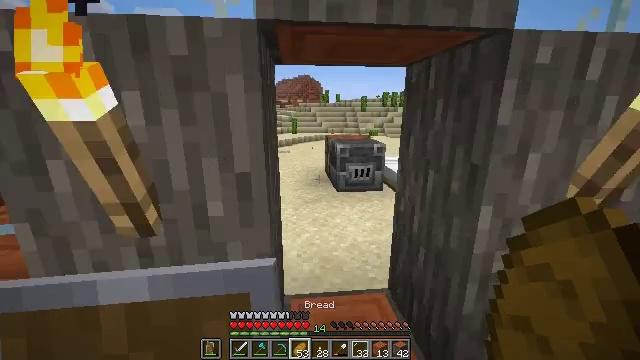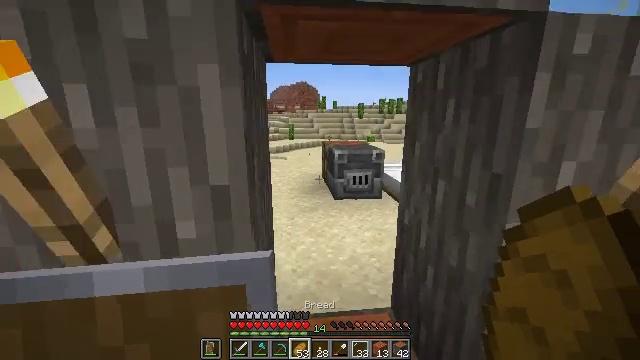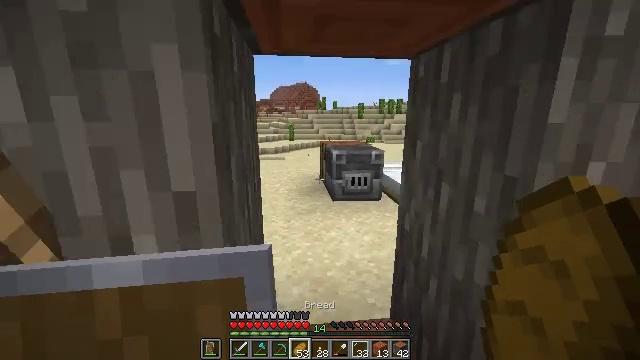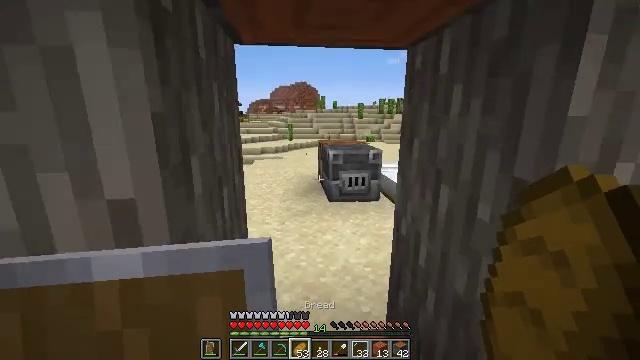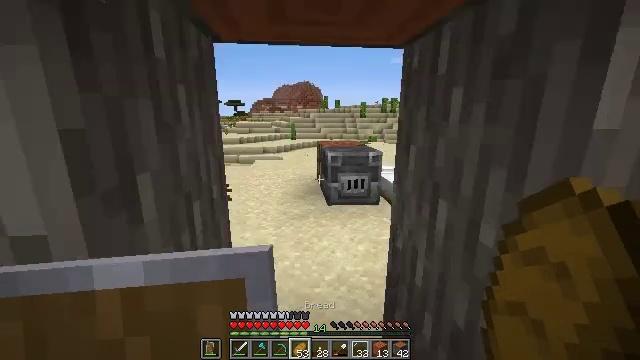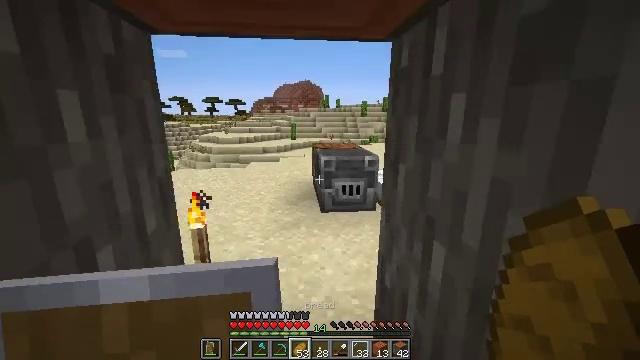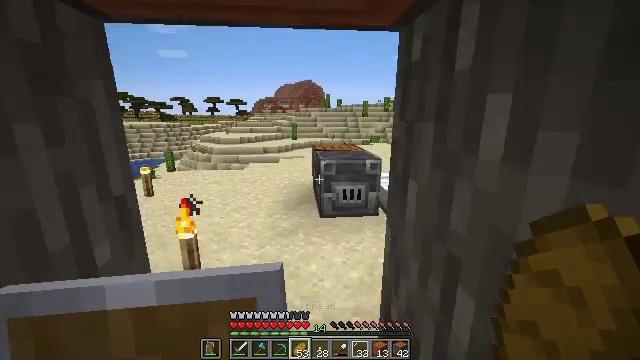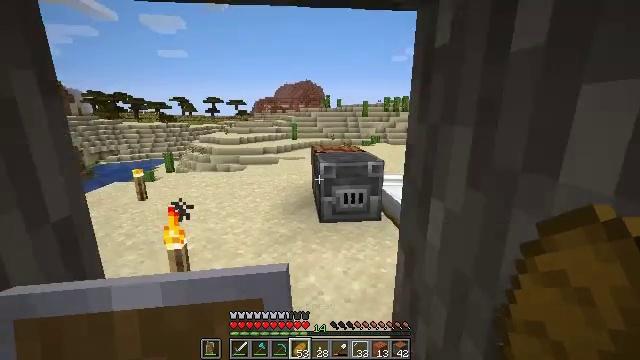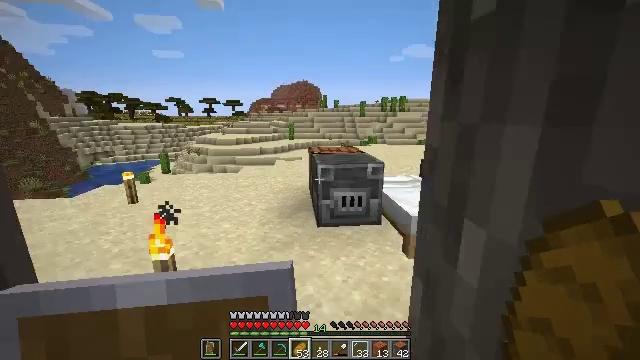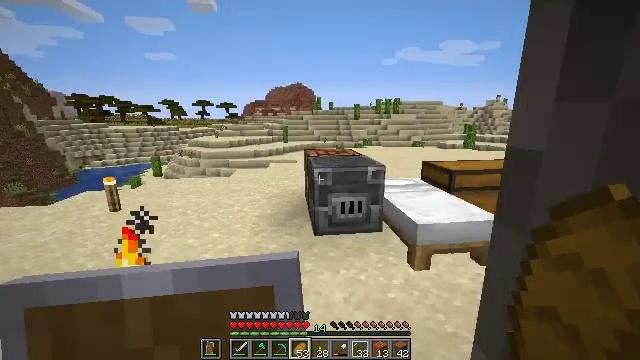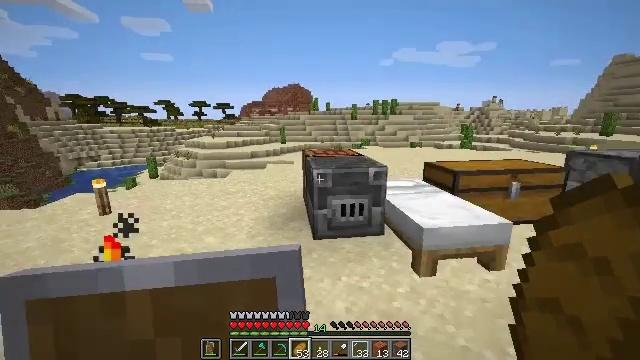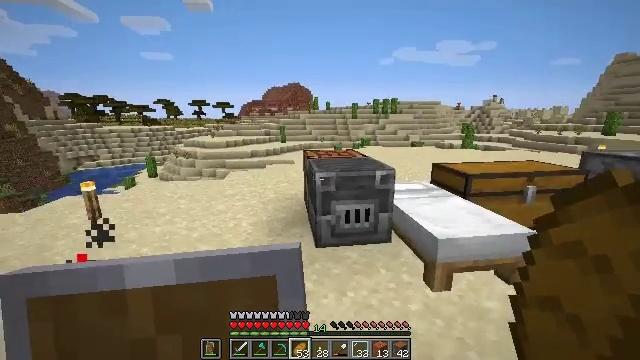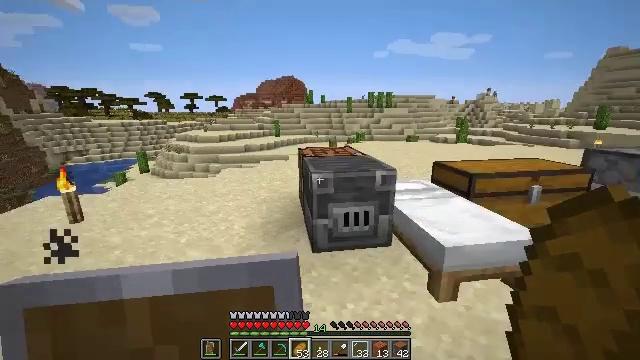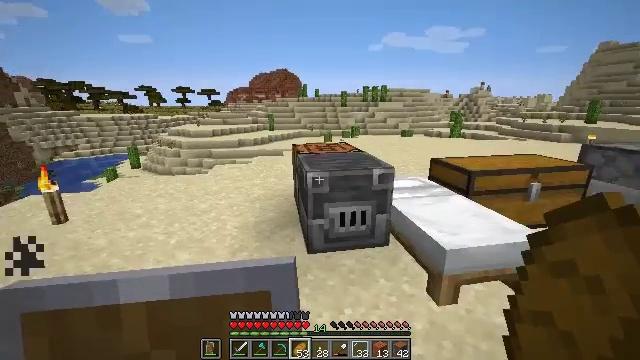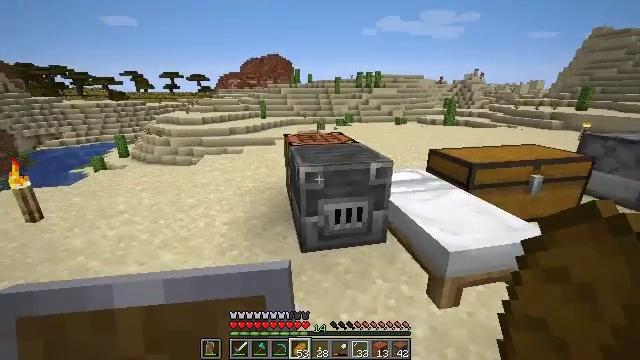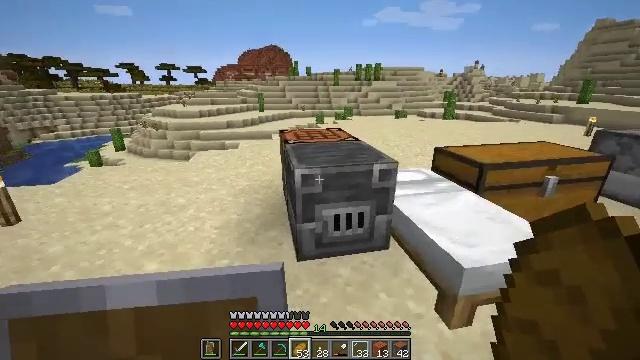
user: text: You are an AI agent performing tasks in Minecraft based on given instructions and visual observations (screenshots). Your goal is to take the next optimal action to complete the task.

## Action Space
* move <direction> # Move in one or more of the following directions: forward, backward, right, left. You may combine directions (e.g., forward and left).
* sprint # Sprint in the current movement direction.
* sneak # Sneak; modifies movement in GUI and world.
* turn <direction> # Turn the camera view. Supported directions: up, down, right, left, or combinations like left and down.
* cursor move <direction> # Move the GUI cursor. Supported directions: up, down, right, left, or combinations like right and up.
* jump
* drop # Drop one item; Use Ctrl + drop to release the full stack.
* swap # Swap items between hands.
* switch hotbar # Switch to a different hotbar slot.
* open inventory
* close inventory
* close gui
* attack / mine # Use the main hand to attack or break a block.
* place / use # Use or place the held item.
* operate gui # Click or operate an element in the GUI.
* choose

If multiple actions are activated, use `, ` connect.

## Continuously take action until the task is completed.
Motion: motion action
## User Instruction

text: Use dark oak planks to craft a dark oak door.
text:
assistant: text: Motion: move forward, turn up
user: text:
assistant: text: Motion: move forward and move right
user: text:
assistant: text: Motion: move forward and move right
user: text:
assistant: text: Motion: move forward and move right
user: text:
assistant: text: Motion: move forward
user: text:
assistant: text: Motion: move forward
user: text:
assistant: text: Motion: move forward
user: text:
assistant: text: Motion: move forward
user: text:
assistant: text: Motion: move forward, turn right
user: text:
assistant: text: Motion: move forward
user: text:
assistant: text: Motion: move forward
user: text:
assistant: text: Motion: move forward, turn right and down
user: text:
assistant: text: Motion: move forward, turn right and down
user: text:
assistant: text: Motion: move forward, turn right and down
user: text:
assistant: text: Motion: move forward, turn down
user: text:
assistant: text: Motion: move forward, turn right and down
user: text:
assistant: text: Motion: move forward, turn down
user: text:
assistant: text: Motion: move forward, turn down
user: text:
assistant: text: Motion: move forward
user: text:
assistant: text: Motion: no_op
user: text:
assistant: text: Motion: no_op
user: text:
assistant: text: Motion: turn up
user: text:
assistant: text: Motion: turn left and up
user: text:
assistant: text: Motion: turn left and up
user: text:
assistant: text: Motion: no_op
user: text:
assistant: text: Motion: no_op
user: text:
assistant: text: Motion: no_op
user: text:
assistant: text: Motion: use / place
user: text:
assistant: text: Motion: use / place
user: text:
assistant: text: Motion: use / place